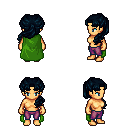
a pixel art fantasy rpg character, female body template, human, tanned skin, green cape, magenta pants, raven princess hairstyle, four views (front, back, left, right), 2x2 character sprite sheet, small pixel art, hard edges, no anti-aliasing